Question: I'm currently using this for collsion detection:
'''
var overlaps = (function () {
function getPositions( elem ) {
var pos, width, height;
pos = $( elem ).position();
width = $( elem ).width();
height = $( elem ).height();
return [ [ pos.left, pos.left + width ], [ pos.top, pos.top + height ] ];
}
function comparePositions( p1, p2 ) {
var r1, r2;
r1 = p1[0] < p2[0] ? p1 : p2;
r2 = p1[0] < p2[0] ? p2 : p1;
return r1[1] > r2[0] || r1[0] === r2[0];
}
return function ( a, b ) {
var pos1 = getPositions( a ),
pos2 = getPositions( b );
return comparePositions( pos1[0], pos2[0] ) && comparePositions( pos1[1], pos2[1] );
};
})();
'''
But the problem is i work with isometric images for buildings, so there is a large empty area where you cannot place currently.
For example:

So i cannot place them more closer to eachother.
How can i fix this,
My Image is loaded like this:
'''
<div id='obj' name="build_6" class="build_88" style='top:584px;left:1094px;'><img src ="img/buildings/6.png" /></div>
'''
Thank you,
Jeffrey
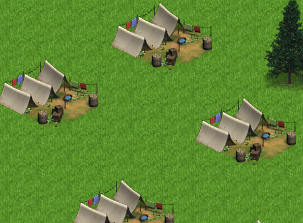
Answer: You probably need to use "real" overlap detection - as in, using a bounding box or a bounding circle/ellipsis, instead of comparing the element sizes.
A bounding circle is probably the easiest to implement in terms of algorithm complexity. For example, <URL>